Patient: sex M, age 78
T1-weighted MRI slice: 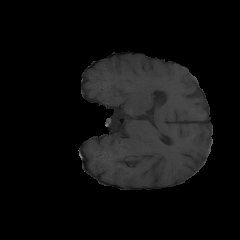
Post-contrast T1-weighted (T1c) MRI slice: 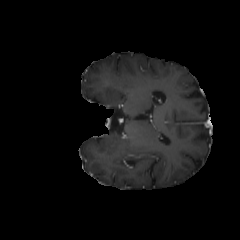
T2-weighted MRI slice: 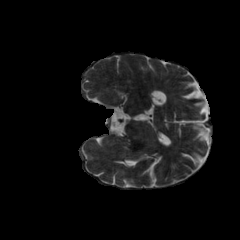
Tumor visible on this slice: no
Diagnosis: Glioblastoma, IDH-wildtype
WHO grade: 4